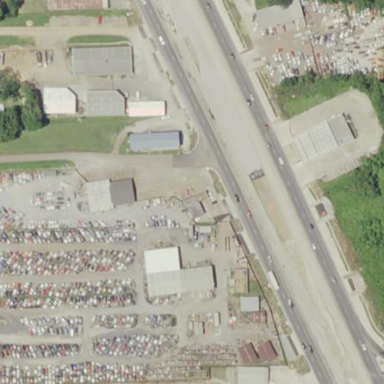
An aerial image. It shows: Commercial area with auto wrecker industrial site.